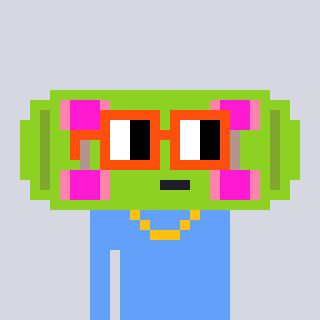
a pixel art character with square orange glasses, a skateboard-shaped head and a blue-colored body on a cool background